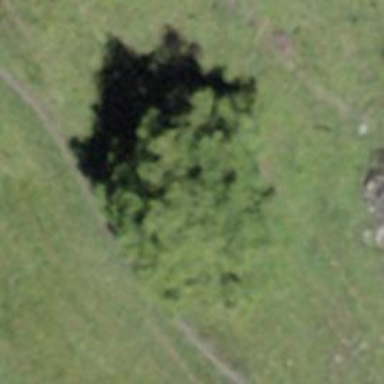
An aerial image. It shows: Single tag "natural: tree."